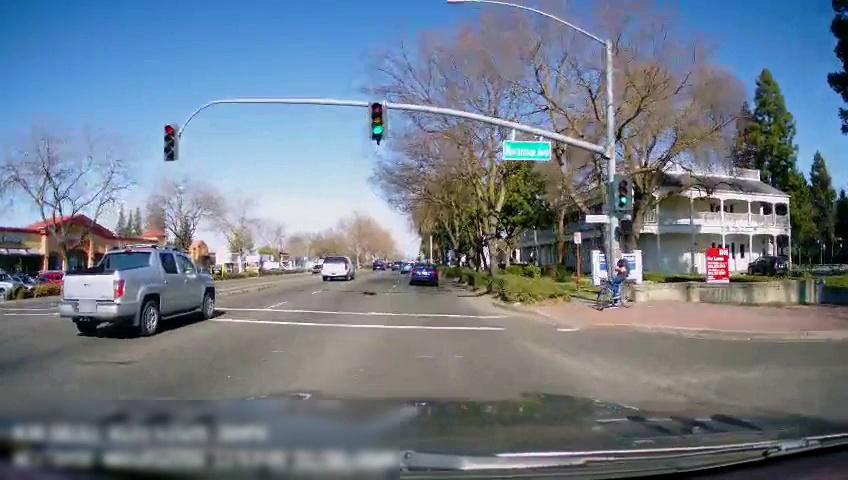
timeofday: Day
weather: Sunny
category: Drivable Space
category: Drivable Space
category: Vehicles | Truck
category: Vehicles | Car
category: Vehicles | Car
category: Vehicles | Truck
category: Vehicles | Car
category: Vehicles | Truck
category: Pedestrians
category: Lanes | Alternate Lane
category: Traffic | Signs
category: Traffic | Lights
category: Traffic | Lights
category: Traffic | Signs
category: Traffic | Lights